Field crop: maize
Growth stage: 2
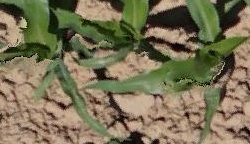
Species: maize